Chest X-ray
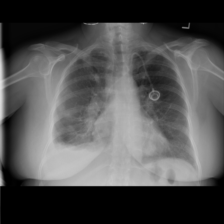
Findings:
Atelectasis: negative
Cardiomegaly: negative
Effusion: negative
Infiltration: negative
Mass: negative
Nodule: positive
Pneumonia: negative
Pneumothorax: negative
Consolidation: positive
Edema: negative
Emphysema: negative
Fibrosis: negative
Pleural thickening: negative
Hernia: negative